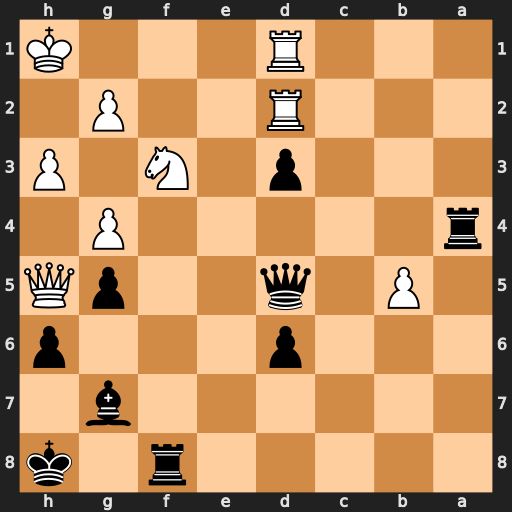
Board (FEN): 5r1k/6b1/3p3p/1P1q2pQ/r5P1/3p1N1P/3R2P1/3R3K
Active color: b
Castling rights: -
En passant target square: -
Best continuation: Rxf3 gxf3 Qxf3+